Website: apple
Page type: customer-info-address
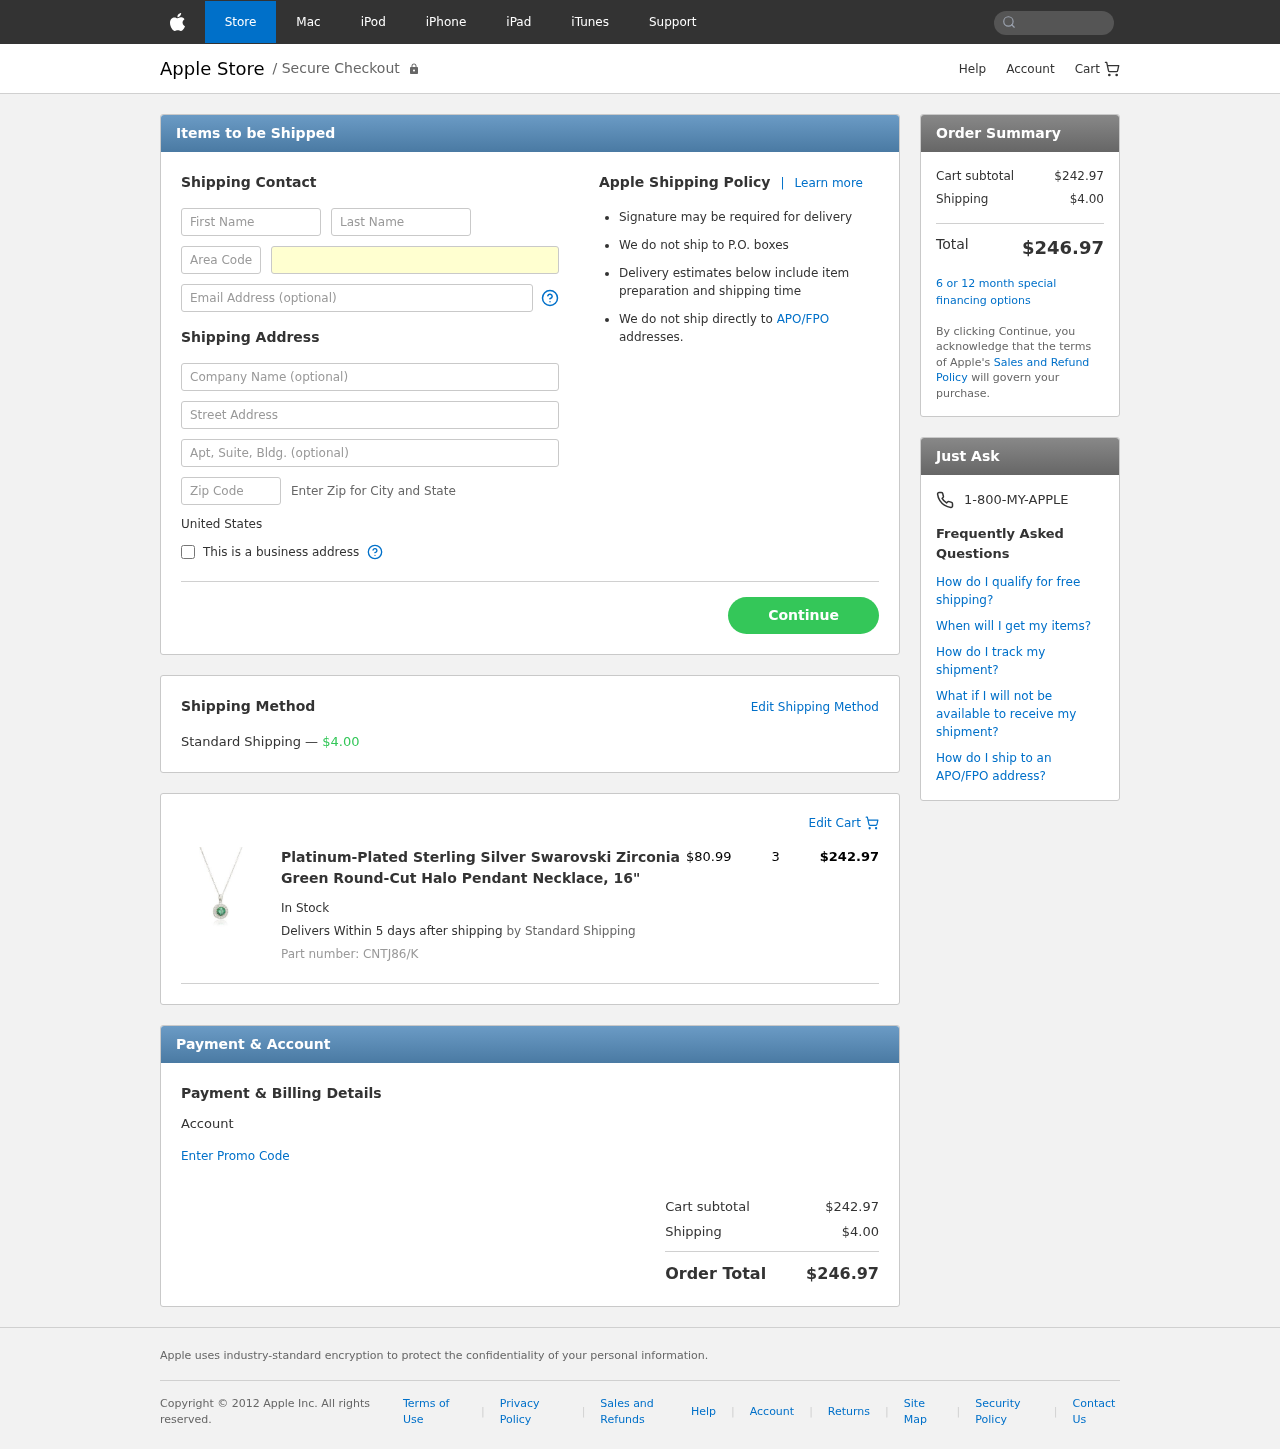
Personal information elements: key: PII_COUNTRY
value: United States
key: PII_FIRSTNAME
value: Joel
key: PII_LASTNAME
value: Stone
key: PII_PHONE_AREA
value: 792
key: PII_PHONE_LINE
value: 4605
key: PII_EMAIL
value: jstone@gmail.com
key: PII_COMPANY
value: Brown-Henderson
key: PII_STREET
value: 62017 Emily Creek Apt. 423
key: PII_STREET2
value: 582 Brown Squares Suite 914
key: PII_POSTCODE
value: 30515
Product elements: key: PRODUCT1_NAME
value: Platinum-Plated Sterling Silver Swarovski Zirconia Green Round-Cut Halo Pendant Necklace, 16"
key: PRODUCT1_PRICE
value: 80.99
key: PRODUCT1_QUANTITY
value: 3
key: PRODUCT1_SKU
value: CNTJ86/K
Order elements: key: ORDER_SHIPPING_COST
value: $4.00
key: ORDER_ITEM_TOTAL
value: $242.97
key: ORDER_SUBTOTAL
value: $242.97
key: ORDER_TOTAL
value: $246.97